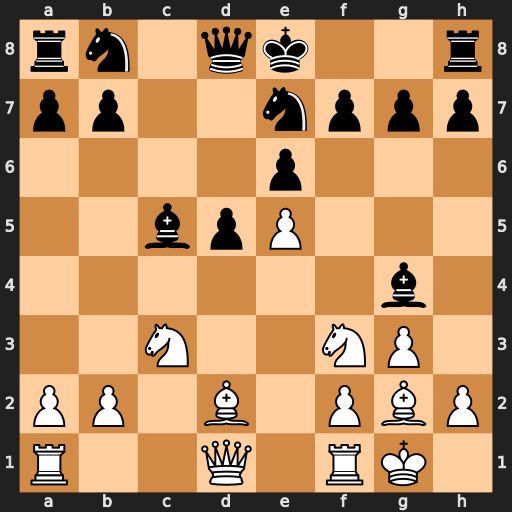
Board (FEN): rn1qk2r/pp2nppp/4p3/2bpP3/6b1/2N2NP1/PP1B1PBP/R2Q1RK1
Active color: w
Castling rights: kq
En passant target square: -
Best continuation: Qa4+ Nbc6 Qxg4